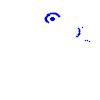
Particle: pion